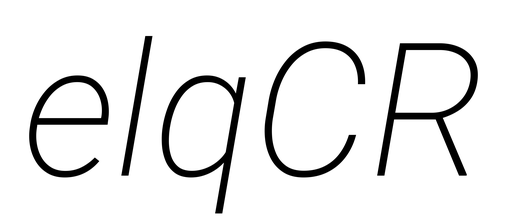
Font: Roboto-Italic_ExtraLight_Italic